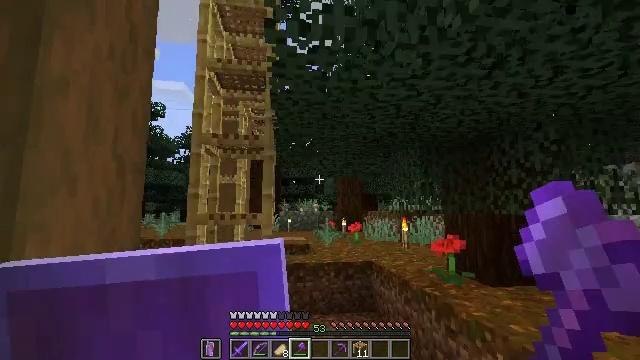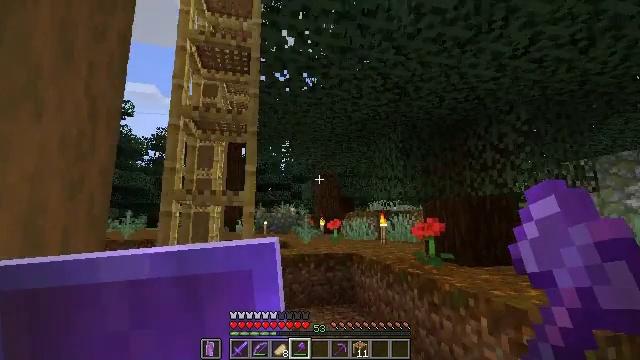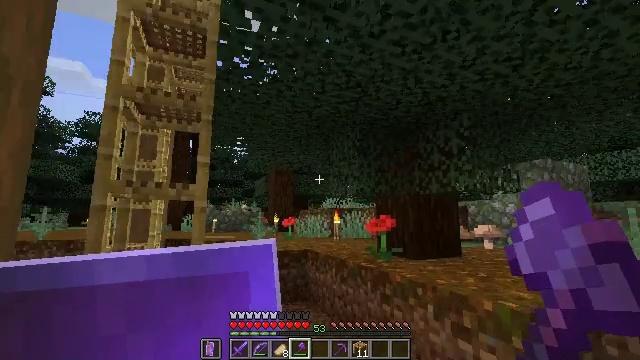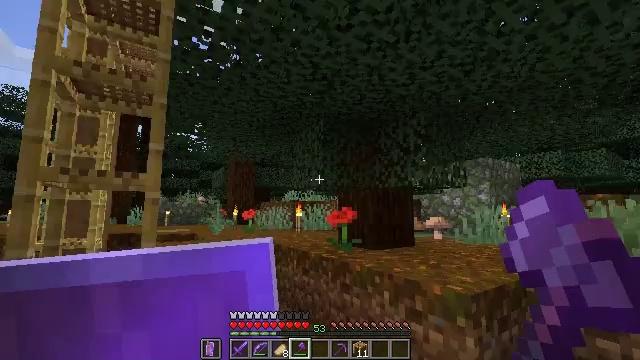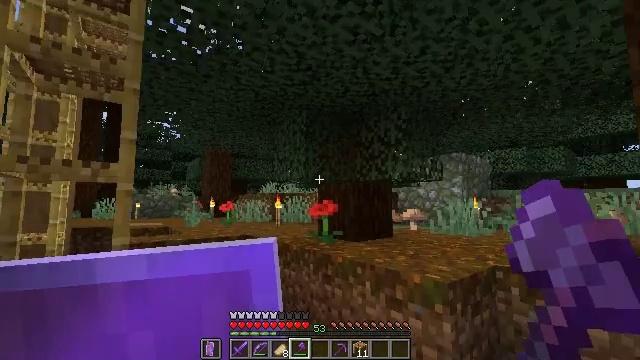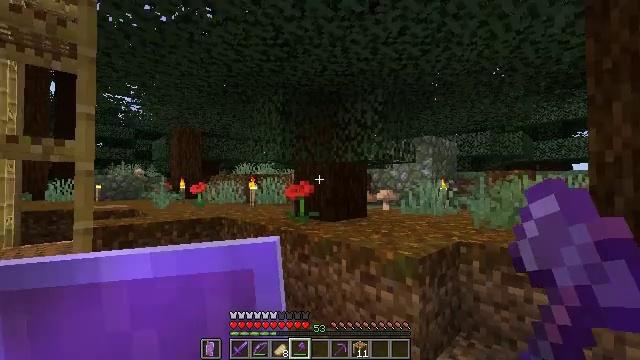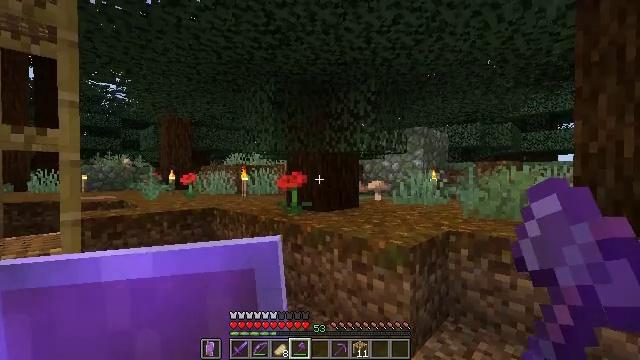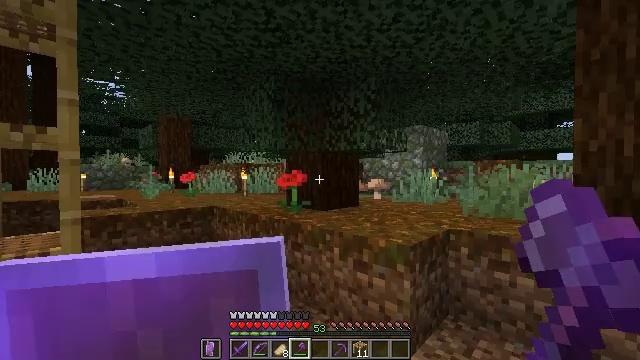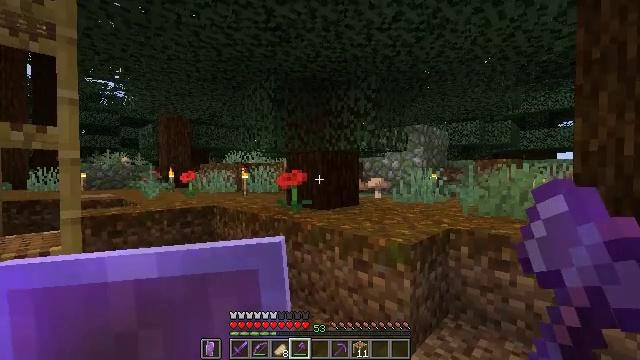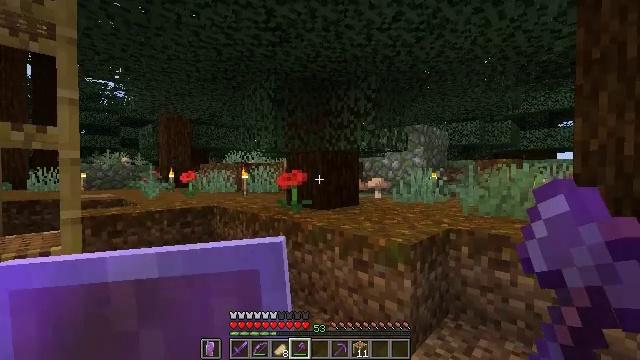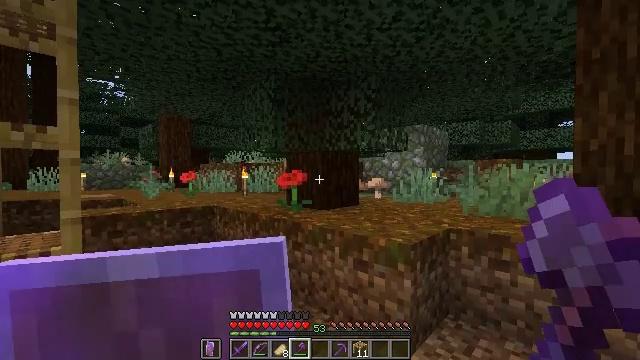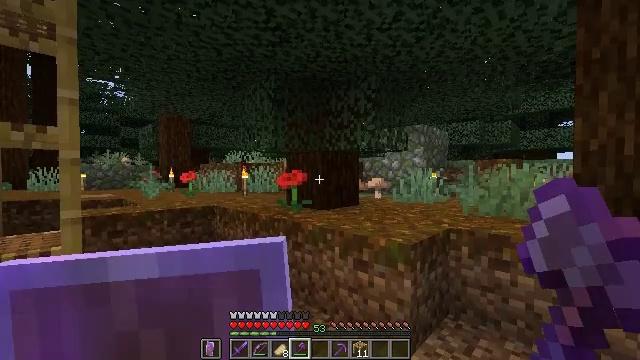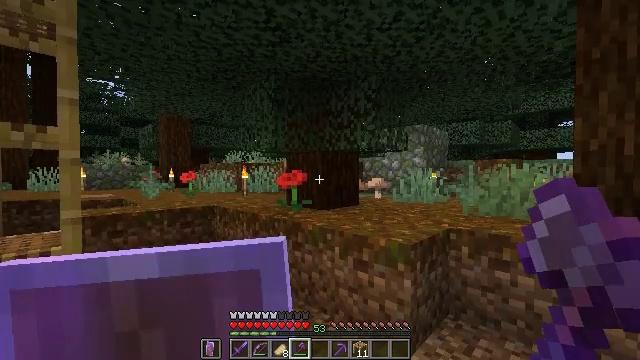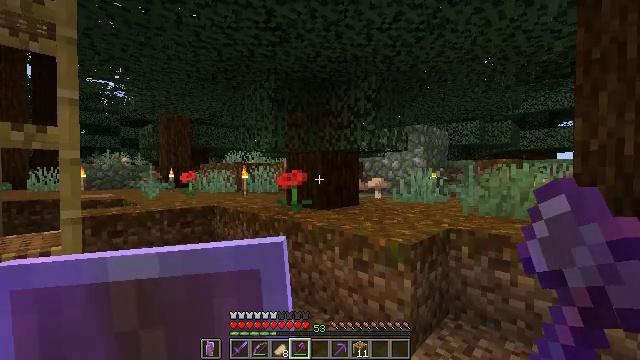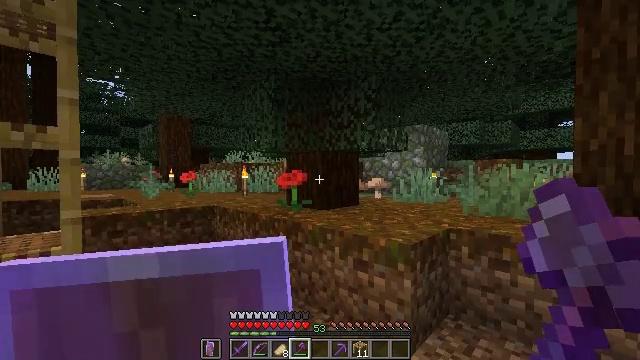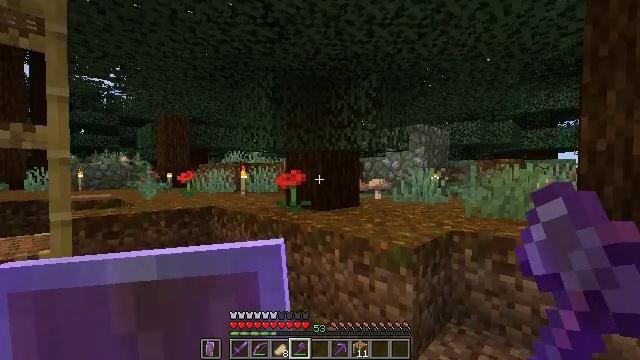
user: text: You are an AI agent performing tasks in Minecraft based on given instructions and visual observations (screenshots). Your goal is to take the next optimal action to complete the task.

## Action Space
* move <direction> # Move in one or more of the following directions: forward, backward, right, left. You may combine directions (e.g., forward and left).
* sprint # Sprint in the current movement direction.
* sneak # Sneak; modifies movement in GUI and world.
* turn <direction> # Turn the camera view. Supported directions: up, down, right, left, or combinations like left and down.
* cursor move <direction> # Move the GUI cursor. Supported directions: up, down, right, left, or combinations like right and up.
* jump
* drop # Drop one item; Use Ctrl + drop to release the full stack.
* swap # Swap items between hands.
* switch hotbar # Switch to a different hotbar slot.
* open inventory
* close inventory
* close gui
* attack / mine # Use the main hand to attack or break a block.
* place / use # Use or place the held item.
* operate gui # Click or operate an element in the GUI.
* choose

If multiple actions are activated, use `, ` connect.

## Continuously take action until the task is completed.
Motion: motion action
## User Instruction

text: Collect spruce leaves for landscaping.
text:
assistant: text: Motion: turn right and up
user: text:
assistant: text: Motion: turn right
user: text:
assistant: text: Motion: turn right and down
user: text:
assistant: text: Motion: turn right and down
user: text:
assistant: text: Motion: turn right and down
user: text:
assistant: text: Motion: turn right and down
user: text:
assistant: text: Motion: no_op
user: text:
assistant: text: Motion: no_op
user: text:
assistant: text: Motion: no_op
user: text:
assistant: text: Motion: no_op
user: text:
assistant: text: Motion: no_op
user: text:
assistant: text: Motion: no_op
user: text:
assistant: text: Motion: no_op
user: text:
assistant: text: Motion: no_op
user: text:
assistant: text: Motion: move forward
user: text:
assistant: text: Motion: move forward
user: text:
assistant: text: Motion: move forward
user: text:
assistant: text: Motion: move forward
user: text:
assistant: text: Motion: move forward
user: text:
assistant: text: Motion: move forward
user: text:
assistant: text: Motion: move forward
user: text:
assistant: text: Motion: move forward, turn up
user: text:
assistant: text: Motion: move forward, turn right and up
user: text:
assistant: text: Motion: move forward, turn right and up
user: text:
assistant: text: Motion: move forward, turn right and up
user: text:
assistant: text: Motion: move forward
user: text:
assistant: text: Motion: no_op
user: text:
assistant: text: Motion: attack / mine
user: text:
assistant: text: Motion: attack / mine
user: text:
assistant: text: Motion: attack / mine